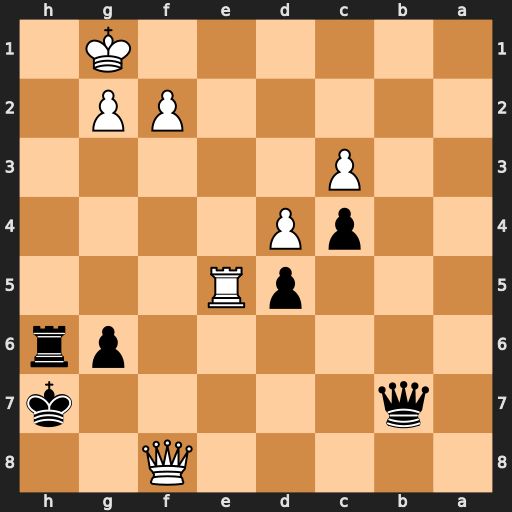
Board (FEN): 5Q2/1q5k/6pr/3pR3/2pP4/2P5/5PP1/6K1
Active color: b
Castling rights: -
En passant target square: -
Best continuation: Qb1+ Re1 Qxe1#